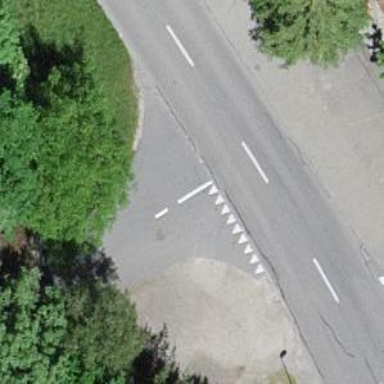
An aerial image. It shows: Secondary road.